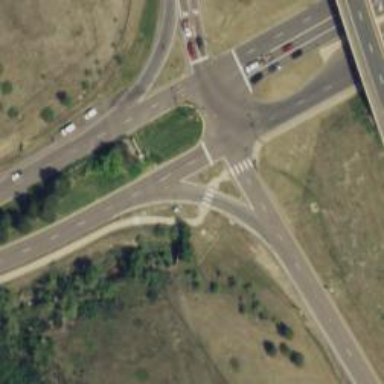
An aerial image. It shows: Marked crossing with zebra markings.